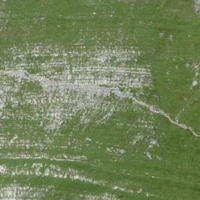
EUNIS habitat code: 26
Species observed at this site:
Gentiana verna